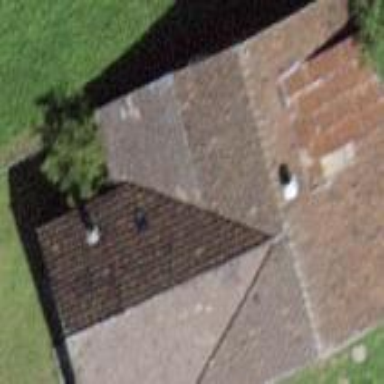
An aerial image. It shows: Guest house that looks like house.